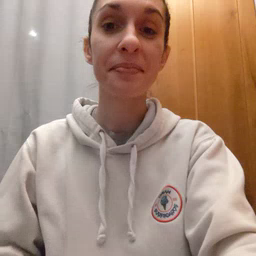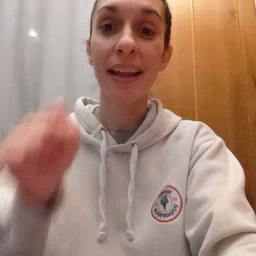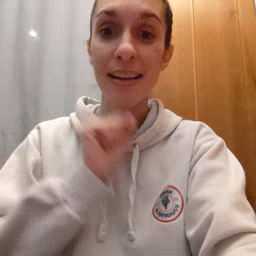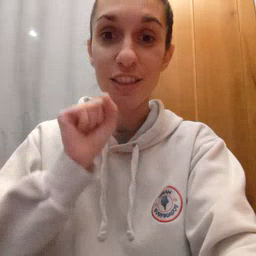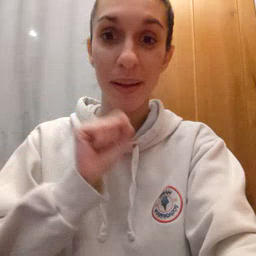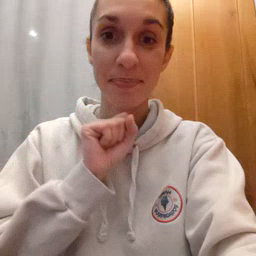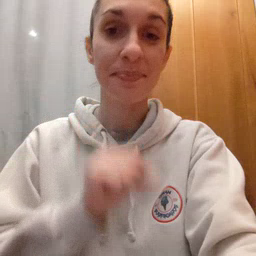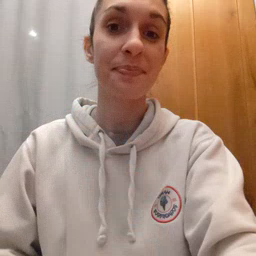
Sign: icecream